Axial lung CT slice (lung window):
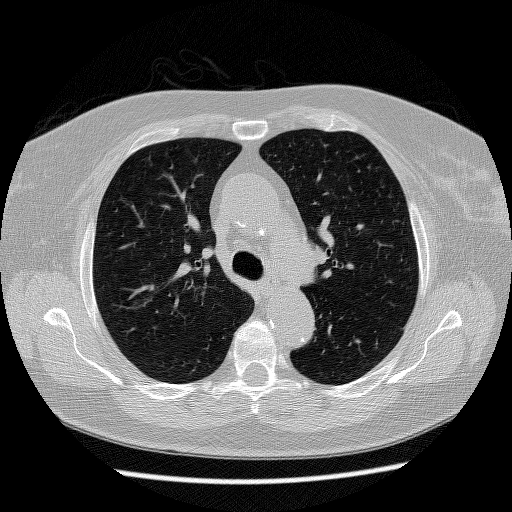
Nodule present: no